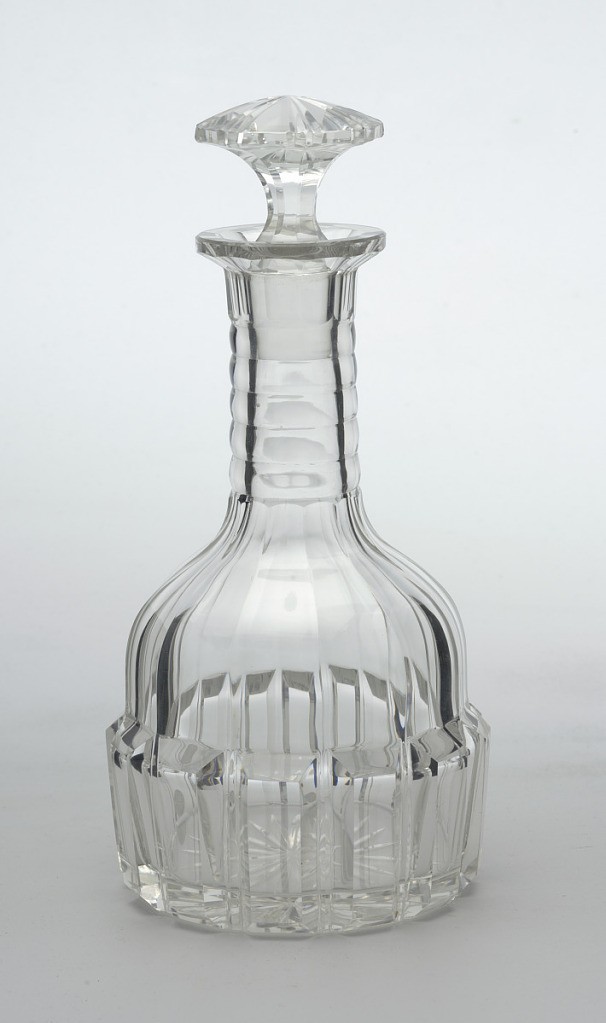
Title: No. 2
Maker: Josef Lobmeyr Senior, Austrian, 1792 - 1855
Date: ca. 1835
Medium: Mouth-blown crystal, faceted and relief-prismatic-cut and polished
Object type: Wine decanter with stopper
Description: Mouth-blown crystal wine decanter, faceted and relief-prismatic-cut and polished.